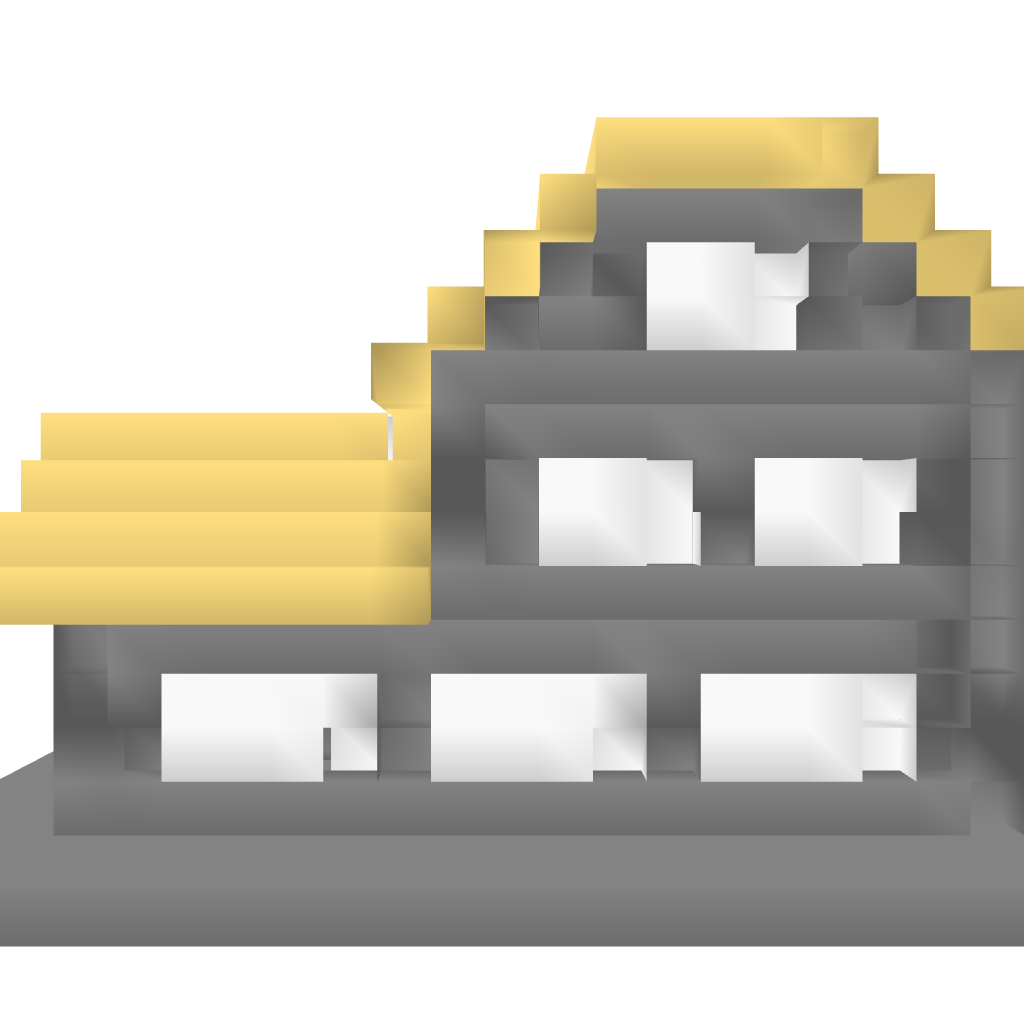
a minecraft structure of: mansion 2 high quality